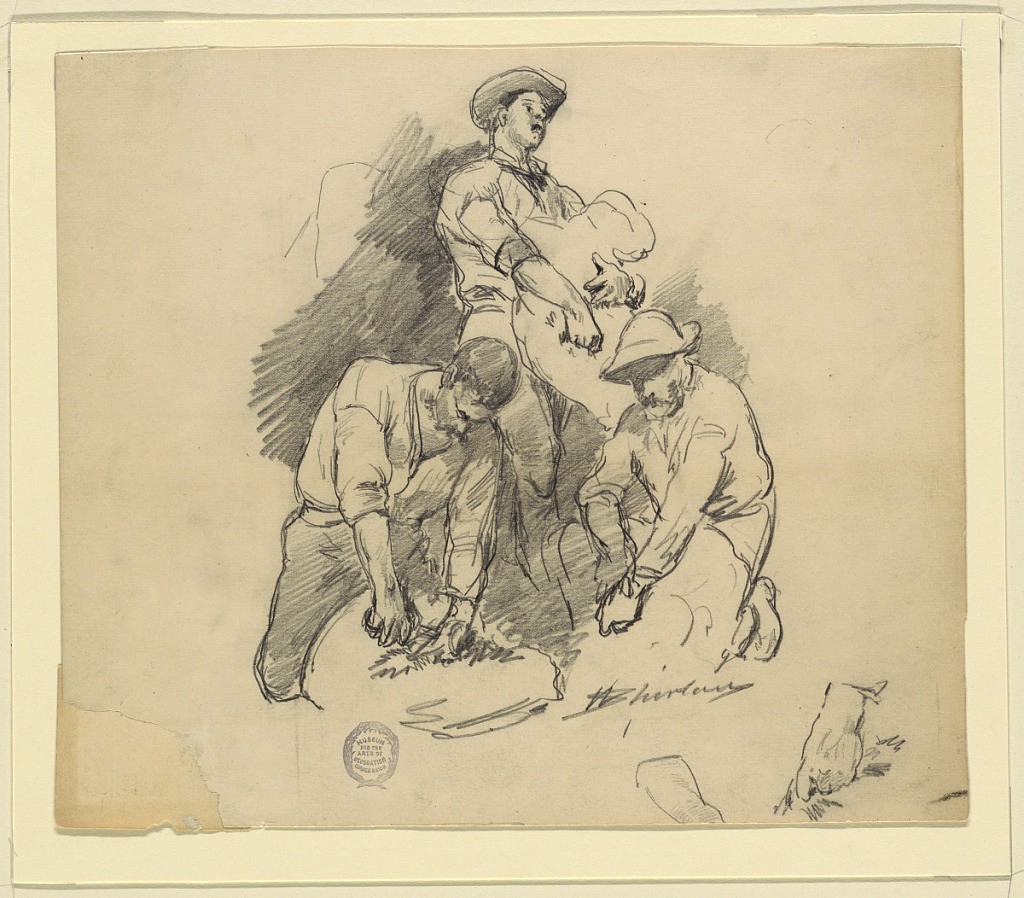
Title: Three Men at a Sheep Shearing
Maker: Walter Shirlaw, American, b. Scotland, 1838–1909
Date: ca. 1875
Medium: Graphite on cream wove paper
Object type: Drawing
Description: Two kneeling men are shearing sheep; the central figure carries a sheep. Below, at right, studies for the right forearm and the left hand of the man at right, who is shearing.